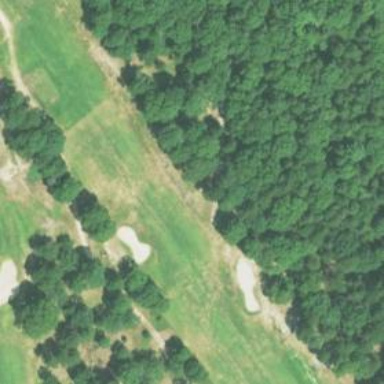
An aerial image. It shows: View of golf hole.